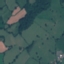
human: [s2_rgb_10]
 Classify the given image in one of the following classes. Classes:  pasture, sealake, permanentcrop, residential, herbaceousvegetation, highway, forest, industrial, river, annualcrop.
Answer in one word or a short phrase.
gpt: Pasture